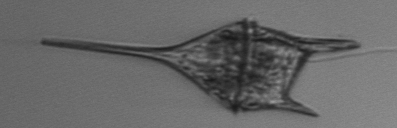
Label: Tripos_lineatus